Interaction volume radius: 10 \u00c5
Interaction volume height: 25 \u00c5
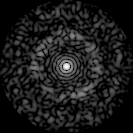
Disorder parameter: 0.8477